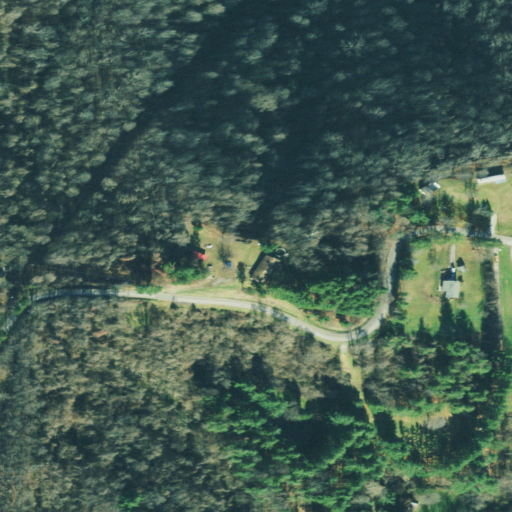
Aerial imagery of ridge(s) in Ohio named Sykes Ridge containing deciduous forest, mixed forest, open development, evergreen forest, low intensity development, and pasture